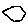
Label: hexagon